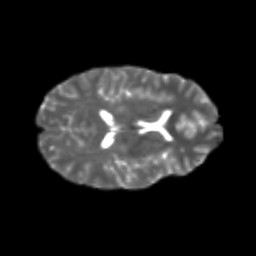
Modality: T2w
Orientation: axial
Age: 22
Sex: female
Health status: healthy
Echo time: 0.074 s